Aerial crown-view tile of a tropical tree (Barro Colorado Island, Panama), acquired 20250616:
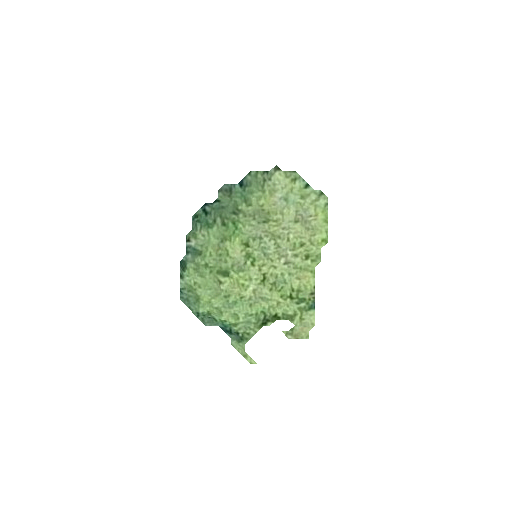
Species: Quararibea stenophylla
GBIF accepted scientific name: Quararibea stenophylla
Crown area: 28.243 m²